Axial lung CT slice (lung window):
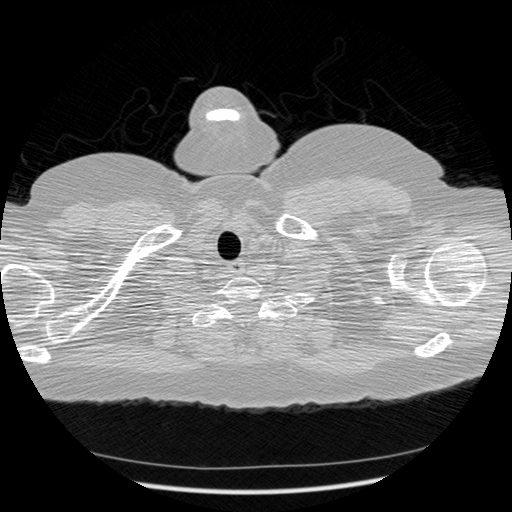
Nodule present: no